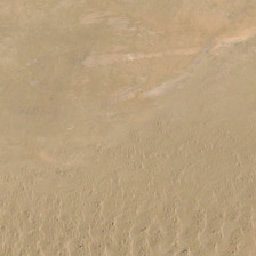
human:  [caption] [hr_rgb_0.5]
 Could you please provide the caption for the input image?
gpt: It is a big part of the yellow desert.

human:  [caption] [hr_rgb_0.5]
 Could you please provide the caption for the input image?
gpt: The desert seems desolate.

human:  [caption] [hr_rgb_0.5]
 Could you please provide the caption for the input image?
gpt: This is a large yellow desert.

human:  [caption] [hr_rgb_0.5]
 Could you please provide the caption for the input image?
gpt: The desert is very pale.

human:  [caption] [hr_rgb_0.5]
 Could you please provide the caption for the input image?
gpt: It's a big piece of yellow desert.